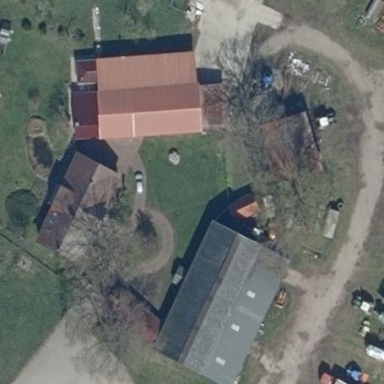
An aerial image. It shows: Farmyard area.